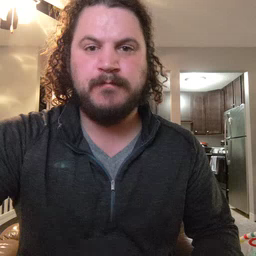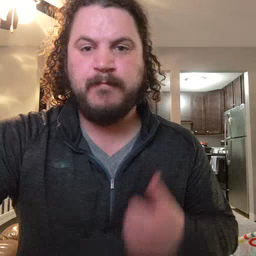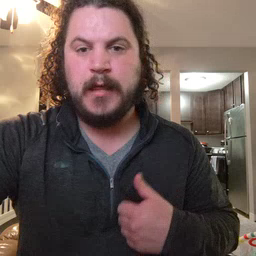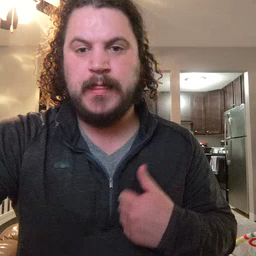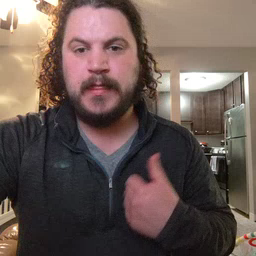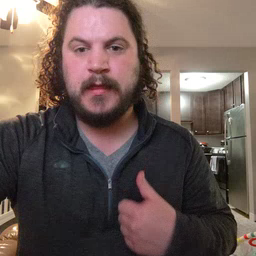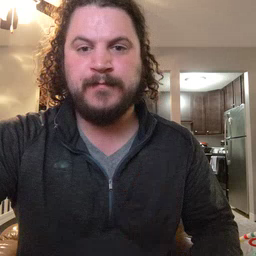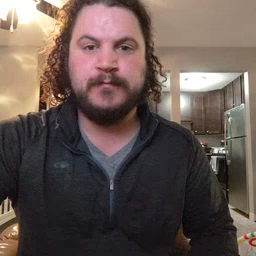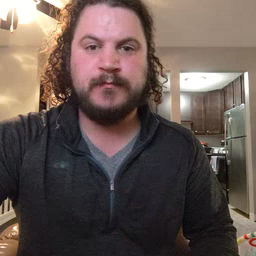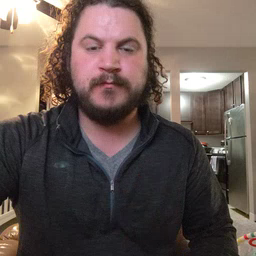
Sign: bath